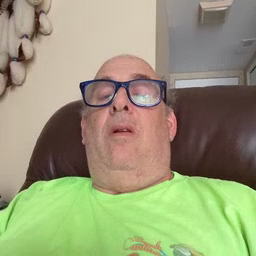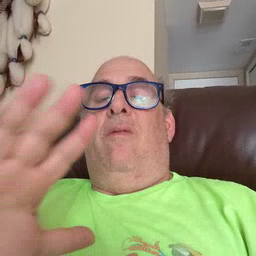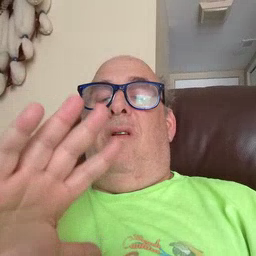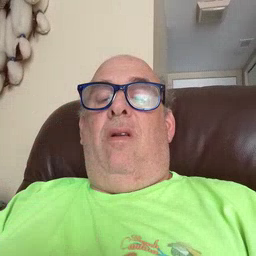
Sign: fine